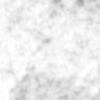
Label: no_change